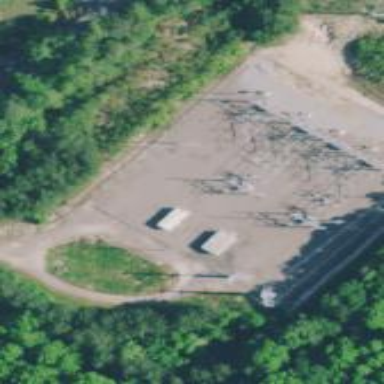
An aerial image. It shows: Power substation with fence around it. The substation is used for switching.